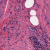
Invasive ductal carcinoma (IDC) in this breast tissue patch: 0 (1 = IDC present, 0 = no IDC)